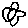
Label: flower